Field crop: maize
Growth stage: 1
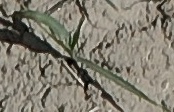
Species: sorghum